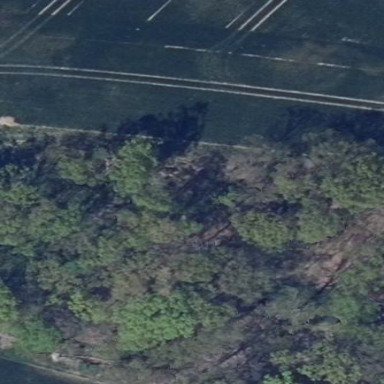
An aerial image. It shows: Forest area.